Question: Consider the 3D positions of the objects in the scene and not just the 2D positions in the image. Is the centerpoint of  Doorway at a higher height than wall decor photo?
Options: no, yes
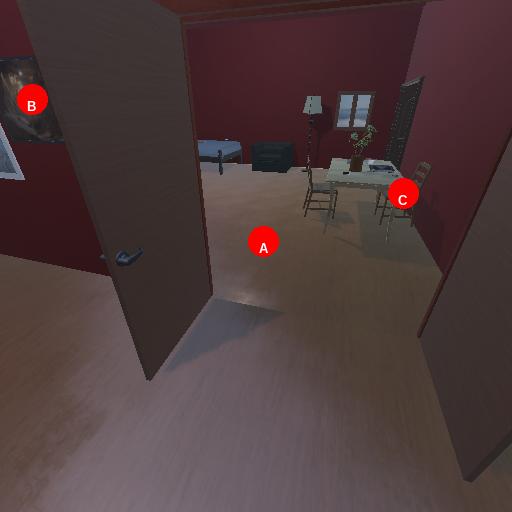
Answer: no